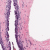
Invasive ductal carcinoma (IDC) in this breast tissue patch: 0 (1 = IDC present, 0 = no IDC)